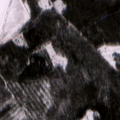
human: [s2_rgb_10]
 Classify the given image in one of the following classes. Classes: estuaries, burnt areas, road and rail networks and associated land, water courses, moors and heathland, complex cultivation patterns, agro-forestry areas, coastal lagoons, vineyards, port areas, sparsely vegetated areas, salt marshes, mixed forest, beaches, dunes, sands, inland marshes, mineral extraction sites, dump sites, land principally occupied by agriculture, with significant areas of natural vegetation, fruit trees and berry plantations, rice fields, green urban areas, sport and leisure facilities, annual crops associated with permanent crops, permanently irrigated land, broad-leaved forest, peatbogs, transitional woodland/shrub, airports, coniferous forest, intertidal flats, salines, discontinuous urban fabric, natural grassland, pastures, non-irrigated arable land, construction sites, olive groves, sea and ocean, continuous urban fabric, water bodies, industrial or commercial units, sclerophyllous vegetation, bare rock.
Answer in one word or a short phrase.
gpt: coniferous forest, mixed forest, peatbogs